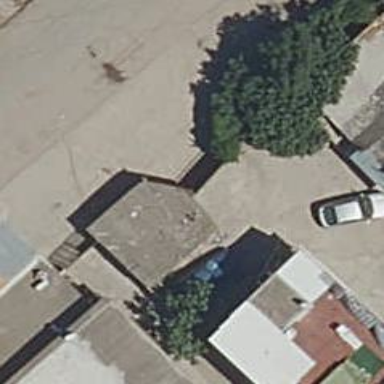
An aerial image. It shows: Residential building.